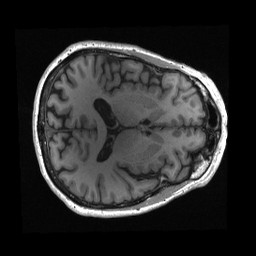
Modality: T1w
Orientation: axial
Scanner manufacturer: siemens
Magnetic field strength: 3 T
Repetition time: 2.3 s
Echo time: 0.00285 s